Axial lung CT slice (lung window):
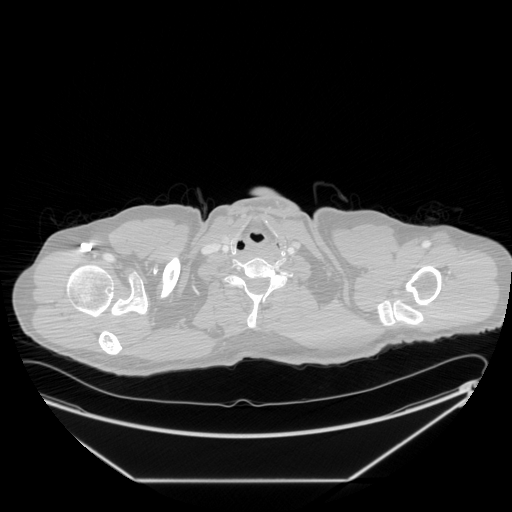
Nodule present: no